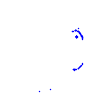
Particle: proton